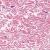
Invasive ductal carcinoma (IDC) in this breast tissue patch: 0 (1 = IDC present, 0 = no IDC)